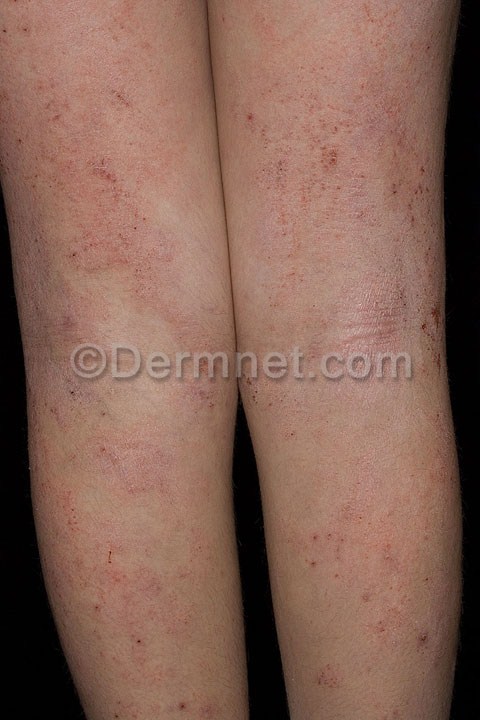
Disease: Atopic Dermatitis Photos